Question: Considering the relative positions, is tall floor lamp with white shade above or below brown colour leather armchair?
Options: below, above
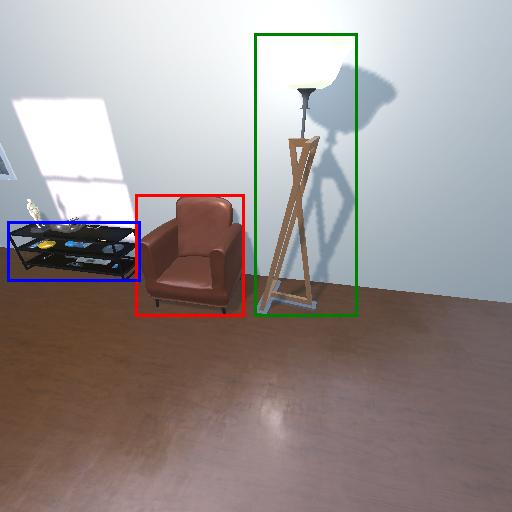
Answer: below